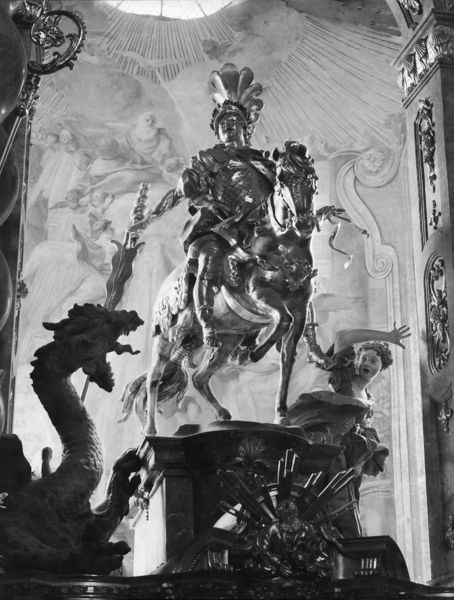
Titel: Hl. Georg im Kampf gegen den Drachen
Künstler: Egid Quirin Asam
Standort: Weltenburg, Benediktiner-Klosterkirche (EU - D)
Schlagwörter: feder, held, kampf, mann, weiß, frau, schwarz, federn, sockel, innenraum, kirche, gold, prinzessin, pferd, reiter, skulptur, statue, federbusch, könig, lanze, glanz, denkmal, schwarzweiß, schwert, gestik, helm, ritter, rüstung, altar, chor, heiliger, speer, ungeheuer, drachen, drache, retten, drachentöter, georg, reiterstandbild, deckenmalerei, bischofsstab, sigfried, reite, reister, heilige georg, ruüstung